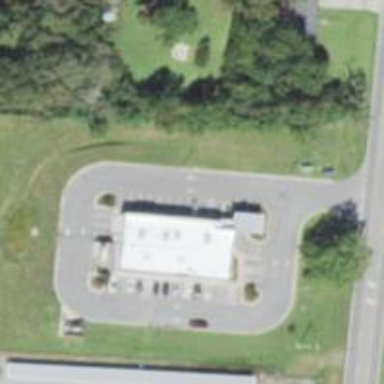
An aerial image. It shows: Clinic.